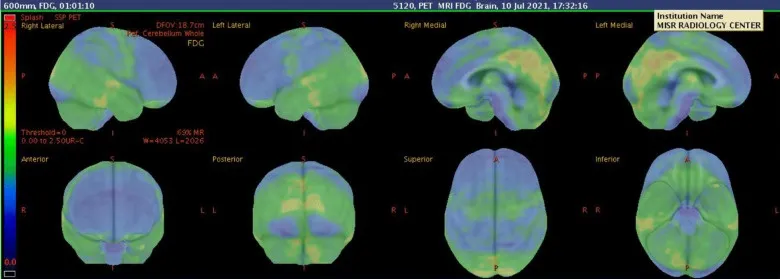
PET/MR data showing hypometabolic status seen regarding the cortical regions particularly at the right and left lateral prefrontal with sparing of the precuneus and posterior cingulum and occipital lobes and temporal lobes.
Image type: radiology (pet)